Interaction volume radius: 5 \u00c5
Interaction volume height: 10 \u00c5
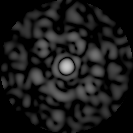
Disorder parameter: 0.8571